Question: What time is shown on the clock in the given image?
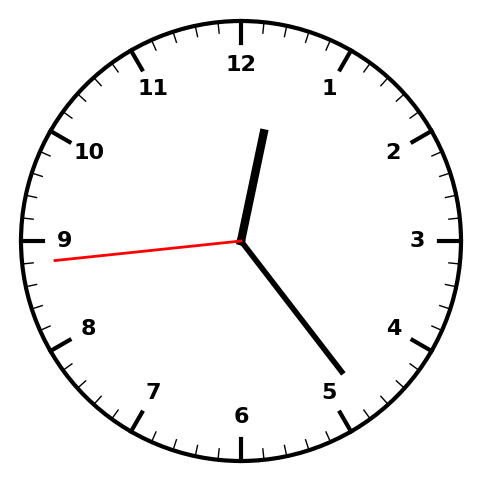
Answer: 12:23:44